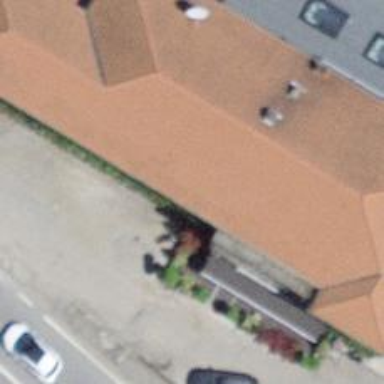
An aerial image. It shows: Restaurant.